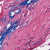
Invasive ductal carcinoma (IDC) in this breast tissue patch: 0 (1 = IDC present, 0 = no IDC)